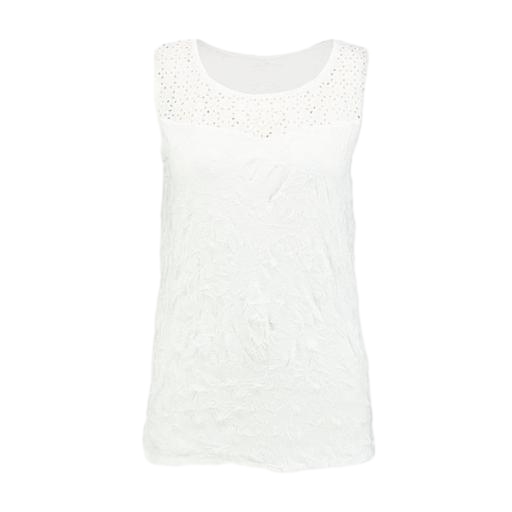
white lace muscle t-shirt, sleeveless top lace, white lace-front jersey top, white background